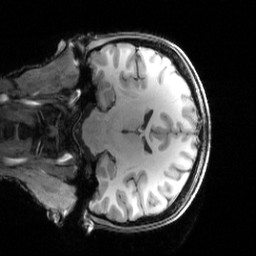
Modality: T1w
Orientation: coronal
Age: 27
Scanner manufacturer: siemens
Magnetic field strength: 3 T
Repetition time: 2.5 s
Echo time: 0.00444 s